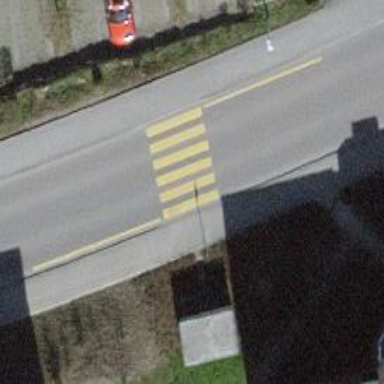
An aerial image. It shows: Pedestrian crossing with zebra markings on the footway.